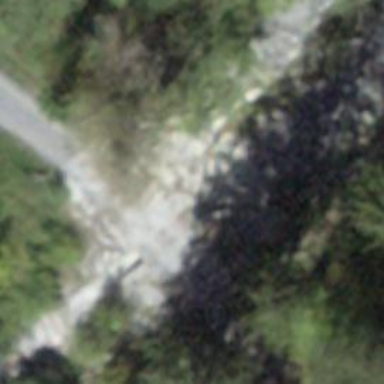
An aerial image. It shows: Service road that crosses over bridge.